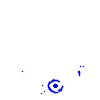
Particle: pion